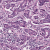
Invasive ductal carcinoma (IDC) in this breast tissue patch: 1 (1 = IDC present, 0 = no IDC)